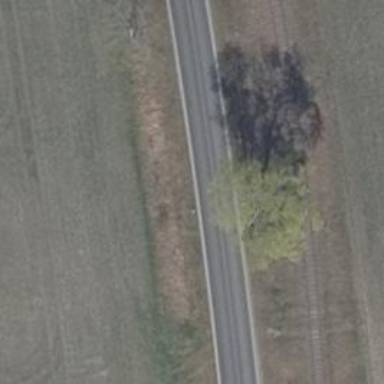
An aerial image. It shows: Secondary road with asphalt surface.